Interaction volume radius: 5 \u00c5
Interaction volume height: 40 \u00c5
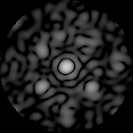
Disorder parameter: 0.6205